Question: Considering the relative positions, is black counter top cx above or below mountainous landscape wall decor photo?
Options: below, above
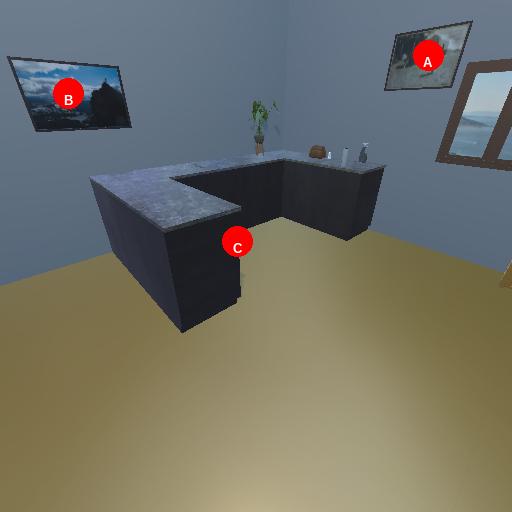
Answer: below